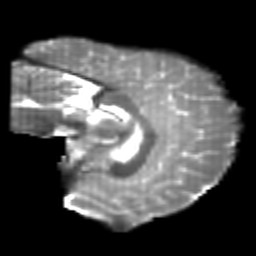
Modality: T2w
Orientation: sagittal
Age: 22
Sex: female
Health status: healthy
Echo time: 0.074 s